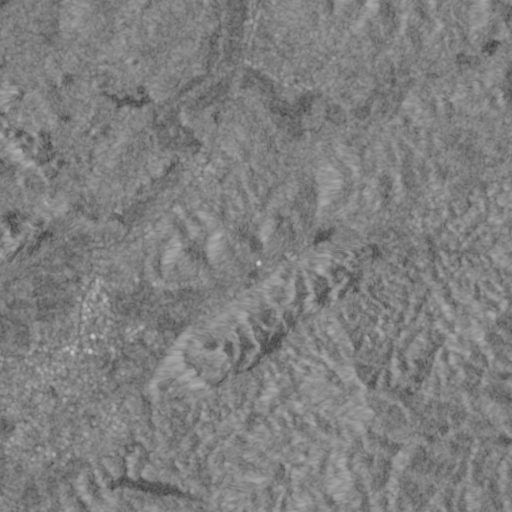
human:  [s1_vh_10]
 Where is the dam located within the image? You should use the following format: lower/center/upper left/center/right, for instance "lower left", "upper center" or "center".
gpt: The dam is located in the lower left of the image.
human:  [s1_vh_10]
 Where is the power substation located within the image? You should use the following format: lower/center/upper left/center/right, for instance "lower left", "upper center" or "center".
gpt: The power substation is located in the center left of the image.
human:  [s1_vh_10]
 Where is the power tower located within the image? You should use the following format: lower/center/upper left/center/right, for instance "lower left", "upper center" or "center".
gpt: The power tower is located in the lower of the image.
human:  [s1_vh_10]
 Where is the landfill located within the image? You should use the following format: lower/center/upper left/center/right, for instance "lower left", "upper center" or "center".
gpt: There is no landfill in the image.

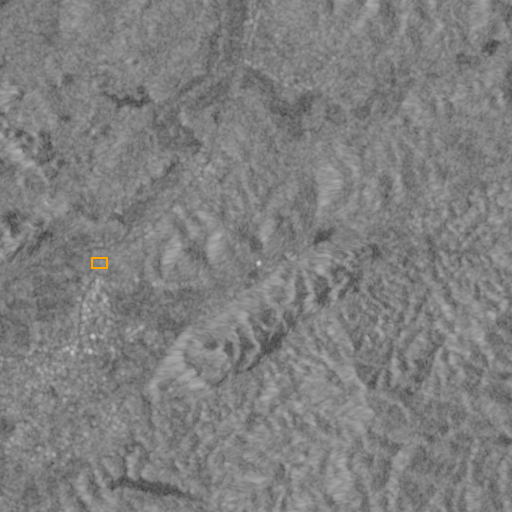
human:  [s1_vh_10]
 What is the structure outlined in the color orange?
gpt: The structure outlined in orange is a power substation.
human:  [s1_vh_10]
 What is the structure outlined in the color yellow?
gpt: There is no yellow outline.